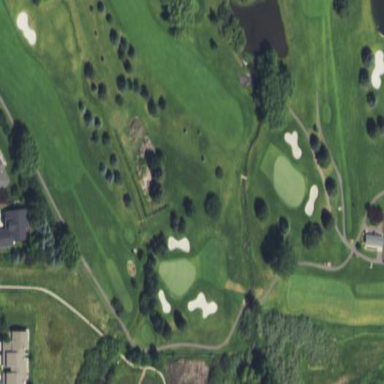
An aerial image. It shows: Rough grassy area used for golf.